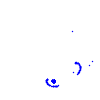
Particle: pion